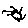
Label: sun